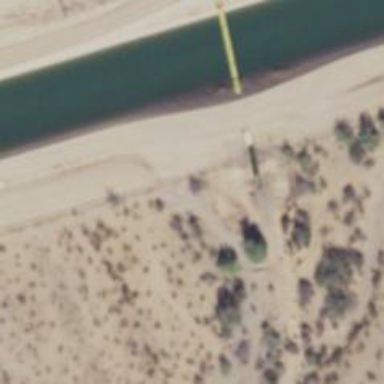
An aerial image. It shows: Culvert tunnel.